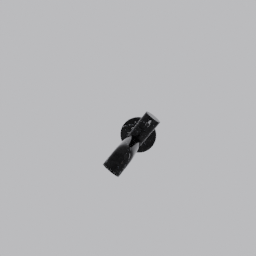
Label: appliances